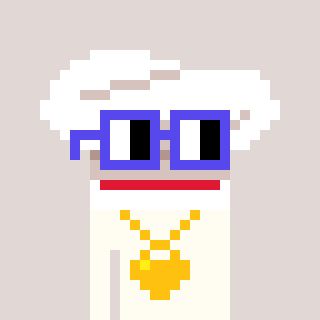
a pixel art character with square blue glasses, a chef hat-shaped head and a grayscale-colored body on a warm background